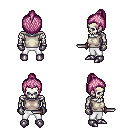
a pixel art fantasy rpg character, male body template, skeleton, white sleeveless shirt, white pants, pink short topknot hairstyle, metal gloves, metal boots, dagger, four views (front, back, left, right), 2x2 character sprite sheet, small pixel art, hard edges, no anti-aliasing